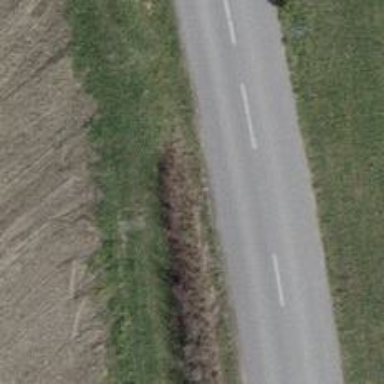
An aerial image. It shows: Hedge acting as barrier.